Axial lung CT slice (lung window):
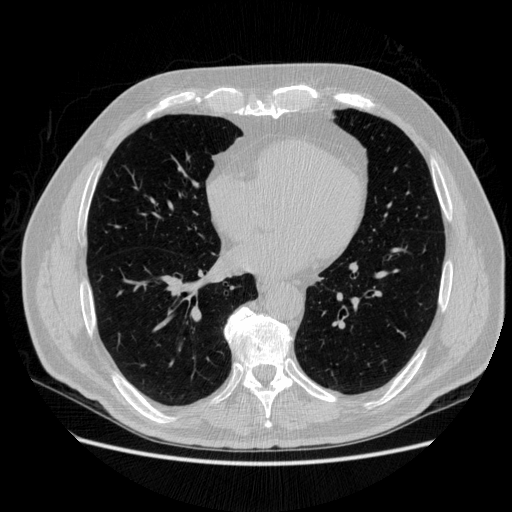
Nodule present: no